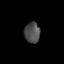
Tissue: lung
Cell type: Others
Senescence score: 0.2139
Nuclear area (px): 319
Mean DAPI intensity: 76.091